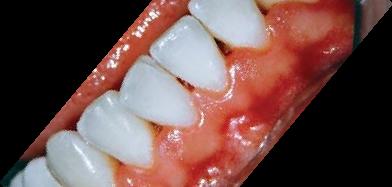
Condition: Gingivitis